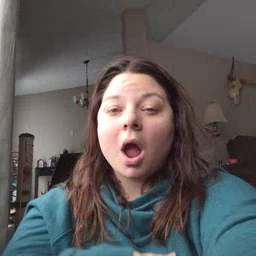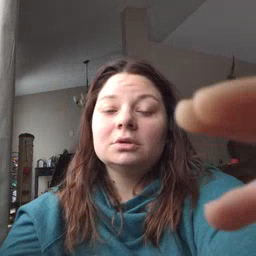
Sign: grandma